Current action and preconditions to check: path_clear

Your task: For each precondition in the list above, predict whether it will hold at this action.

Consider the current scene as observed from the mobile robot's camera, and analyze the predicted future states of all dynamic agents (e.g., people, animals, vehicles, or any moving entities) within the NEXT SECOND.

IMPORTANT: Only answer "very likely" if you are absolutely certain—based on strong, clear evidence—that a dynamic agent will violate the precondition in the predicted future state. Do NOT answer "very likely" for unlikely, ambiguous, or low-probability risks.

Ask yourself for each precondition: Is there a high probability, with clear and convincing evidence, that the predicted future states of any dynamic agent will interfere with the predicted future state of the currently executing action within the NEXT SECOND, causing that precondition to fail?

Assess the risk level based on these predictions. Use "likely" or "very likely" if motions create a clear risk of interference.

Use "neutral" or "improbable" if agents are nearby but their predicted paths are clearly diverging or non-conflicting.

Failure Risk Categories: "very improbable", "improbable", "neutral", "likely", "very likely"

Answer Format: Output ONLY the probability_of_failure value from these categories: "very improbable", "improbable", "neutral", "likely", "very likely"

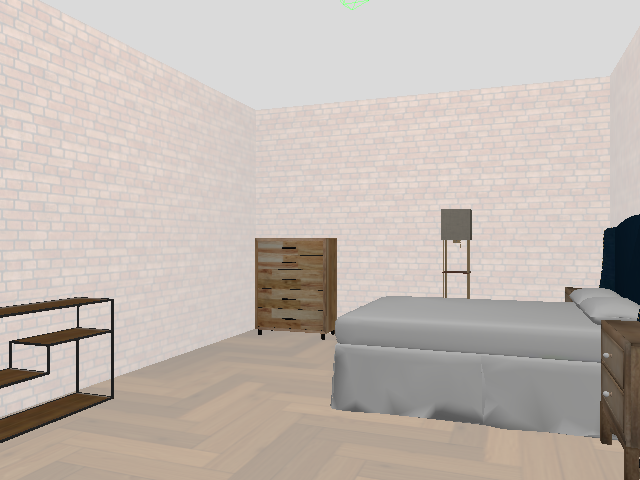

Answer: very improbable